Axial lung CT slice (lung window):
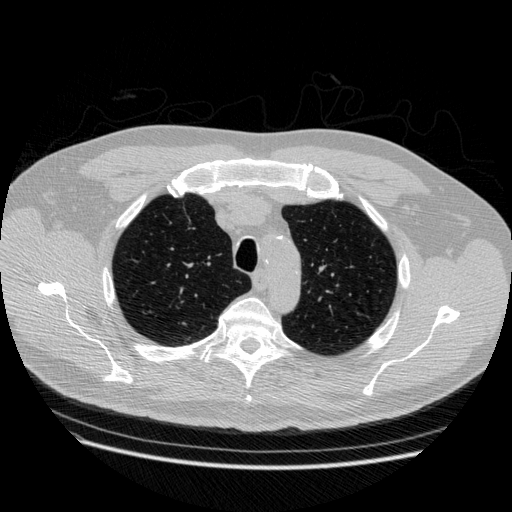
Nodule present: no